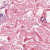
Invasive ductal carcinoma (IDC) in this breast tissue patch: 0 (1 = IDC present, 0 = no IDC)